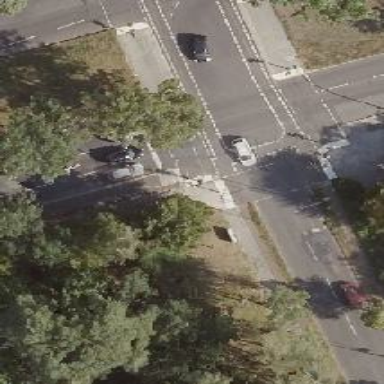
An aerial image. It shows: Road crossing with traffic signals.